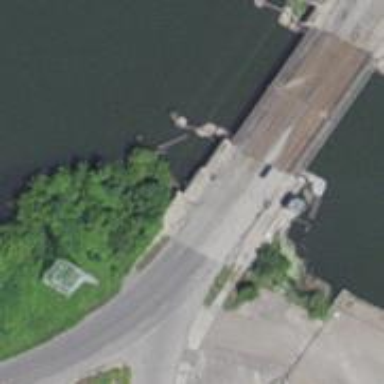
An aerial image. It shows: Tertiary road crossing bascule movable bridge.